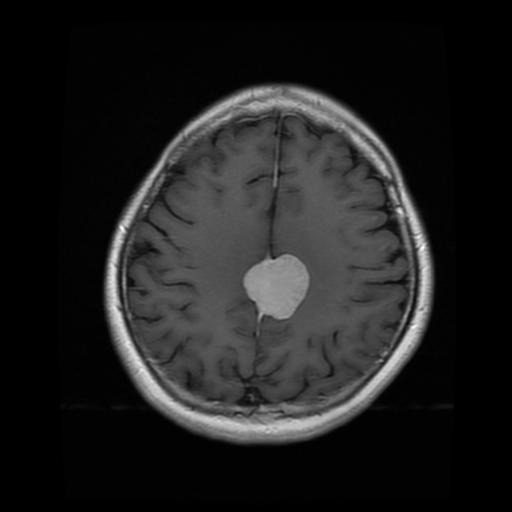
Label: meningioma